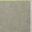
Piece: xx